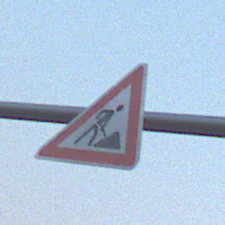
Verkehrszeichen: Arbeitsstelle
Umgebung: Outdoor, Nature
Tageszeit: SunriseSunset
Wetter: Clear
Licht: Natural
Jahreszeit: NotSpecified
Kontrast: LowContrast